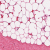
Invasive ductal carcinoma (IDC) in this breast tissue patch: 0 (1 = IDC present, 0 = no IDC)